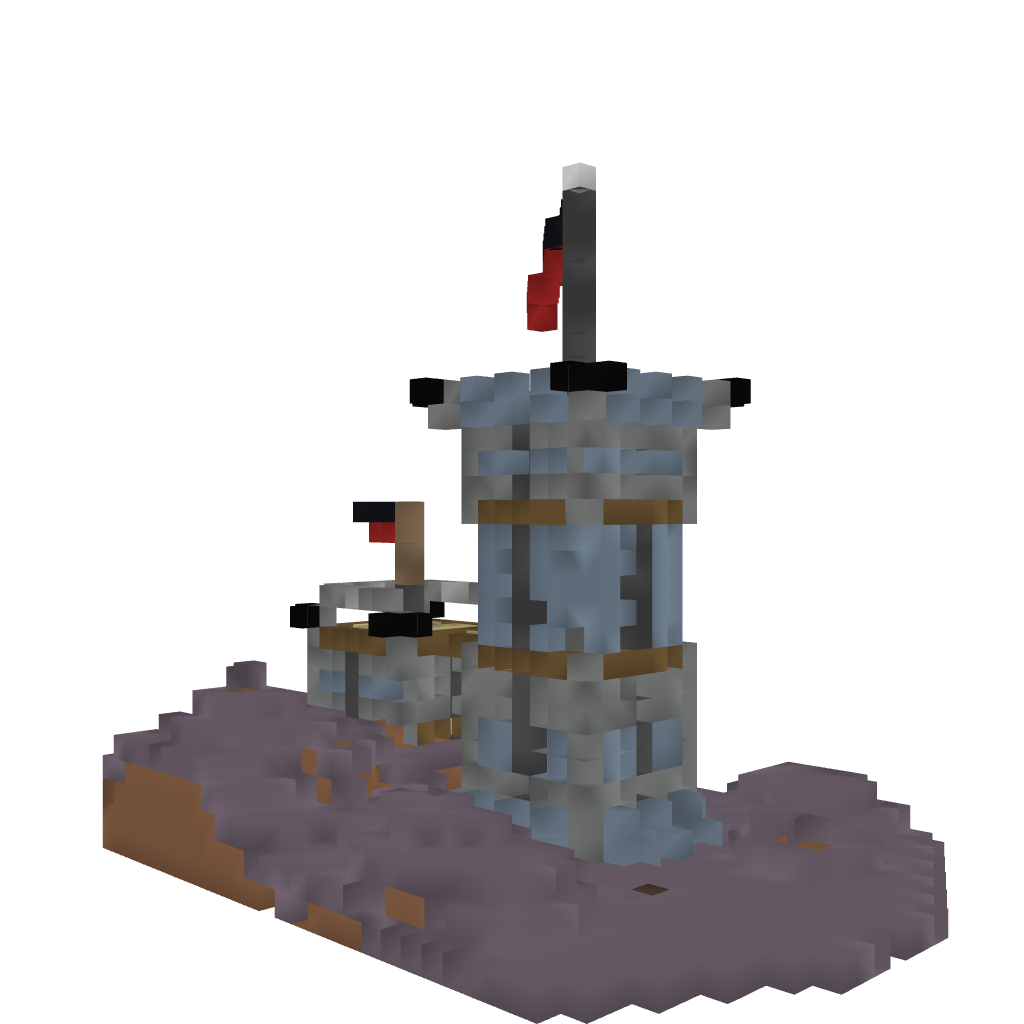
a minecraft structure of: Castle